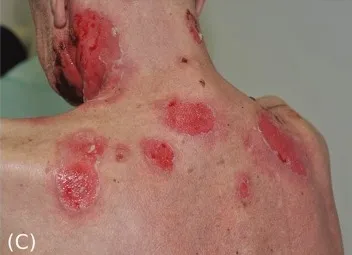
Clinical pictures of the patient at initial presentation and after treatment.shoulders and neck.
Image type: pathology (h&e)